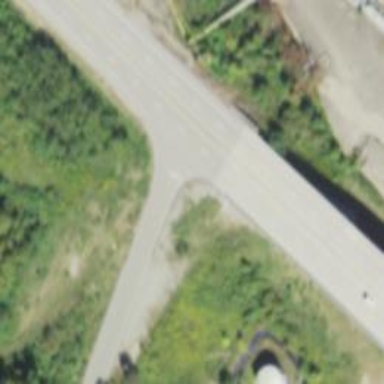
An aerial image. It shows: Trunk road bridge.